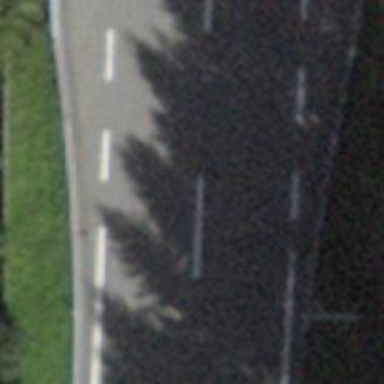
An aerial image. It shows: Asphalt motorway categorized as trunk road.